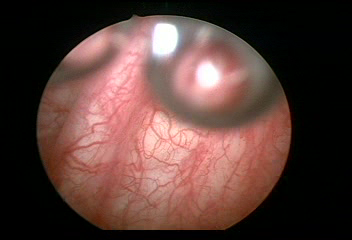
Modality: WLC
Class: Normal mucosa
Bladder cancer association: No